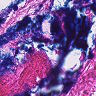
Metastatic tissue present: no